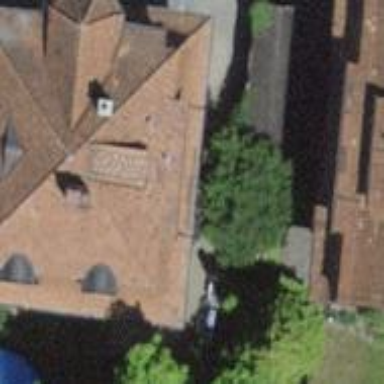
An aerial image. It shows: Detached building with mansard roof shape.